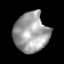
Tissue: skin
Cell type: Epithelial cells
Senescence score: 0.2679
Nuclear area (px): 1329
Mean DAPI intensity: 159.971